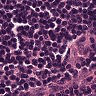
Metastatic tissue present: no